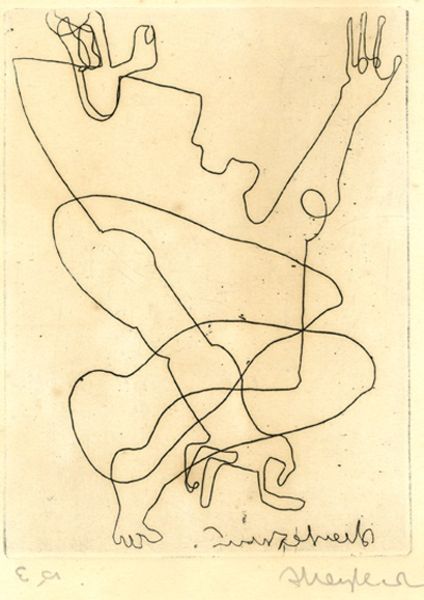
Titel: The Outcry, The Outcry
Künstler: Ernst Neizvestnyi (Neizvestny)
Standort: Amherst (Massachusetts, USA)
Institution: Mead Art Museum, Amherst College
Schlagwörter: hand, kopf, zeichnung, mensch, abstrakt, hands, face, print, fuss, lithografie, mouth, sketch, pen, abstract, person, intaglio, foot, lines, figure, picasso, hände, salvador dali, elbow, doodle, squiggle, gekritzel